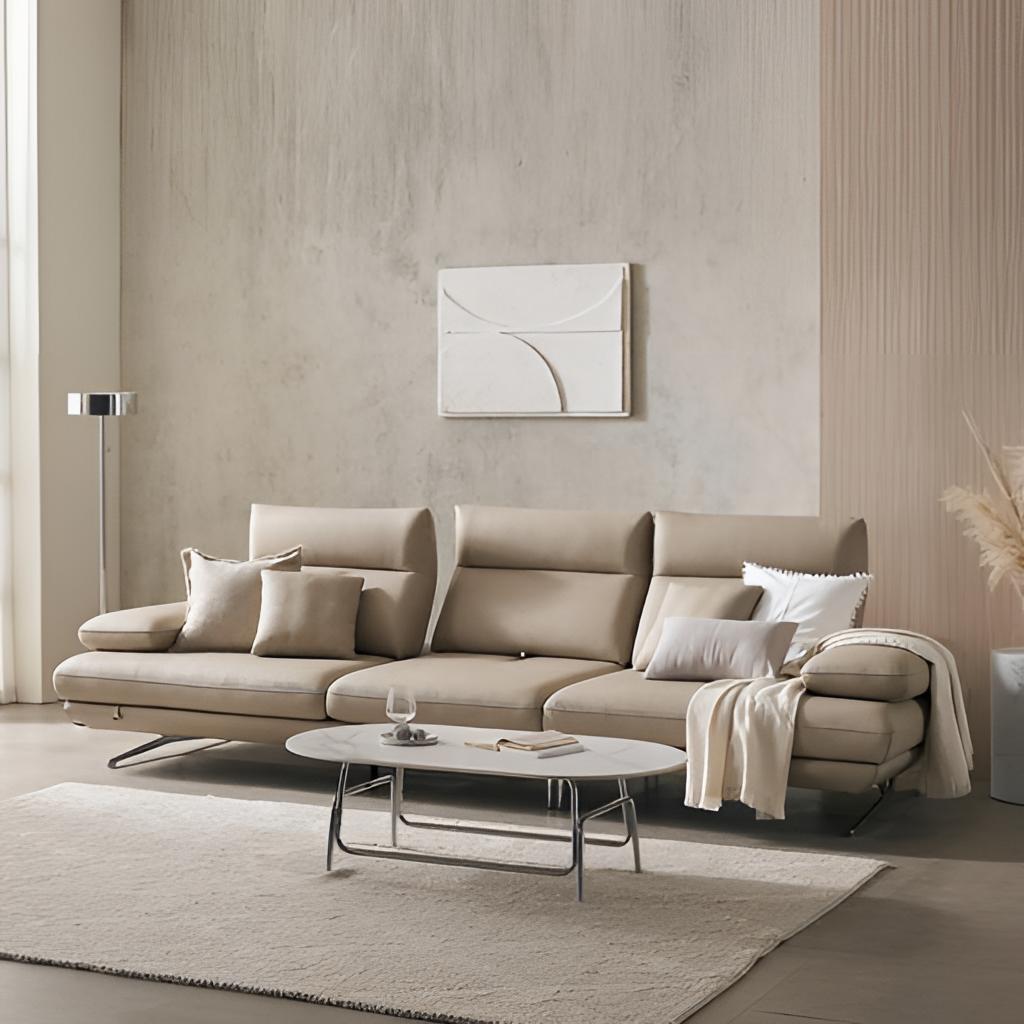
living room, leather sectional sofa, gray tile flooring, with large square pattern, paint wallpaper, with solid pattern, modern